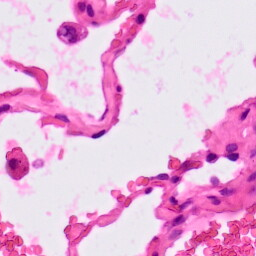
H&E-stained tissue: Lung